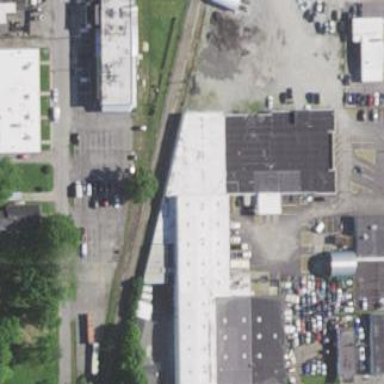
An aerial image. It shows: Building that serves as storage rental shop.